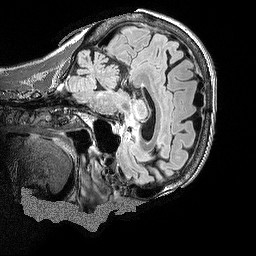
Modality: FLAIR
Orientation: sagittal
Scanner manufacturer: siemens
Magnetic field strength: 3 T
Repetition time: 5 s
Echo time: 0.391 s